Question: So I'm creating a 2d grid with drawings of rectangles and circles inside of a
flowLayoutPanel. The problem I'm getting however is that they are not being drawn completely.
This is the code of the event when a button is pushed.
'''
private void DrawIt()
{
System.Drawing.Graphics graphics = flowLayoutPanel1.CreateGraphics();
graphics.Clear(Form1.ActiveForm.BackColor);
int row = Convert.ToInt32(textBox1.Text);
int column = Convert.ToInt32(textBox2.Text);
flowLayoutPanel1.Width = (row * 50) + 30;
flowLayoutPanel1.Height = (column * 50) + 1;
for (int j = 0; j < column; j++)
{
for (int i = 0; i < row; i++)
{
System.Drawing.Rectangle rectangle = new System.Drawing.Rectangle(50 * i, 50*j, 50, 50);
graphics.DrawEllipse(System.Drawing.Pens.Black, rectangle);
graphics.DrawRectangle(System.Drawing.Pens.Red, rectangle);
}
}
}
'''
I make each rectangle the size of 50 px so I know how big to calculate the width and height. I even added some extra in case I messed up. But in the end I get the following:

Any ideas on what could be the problem?
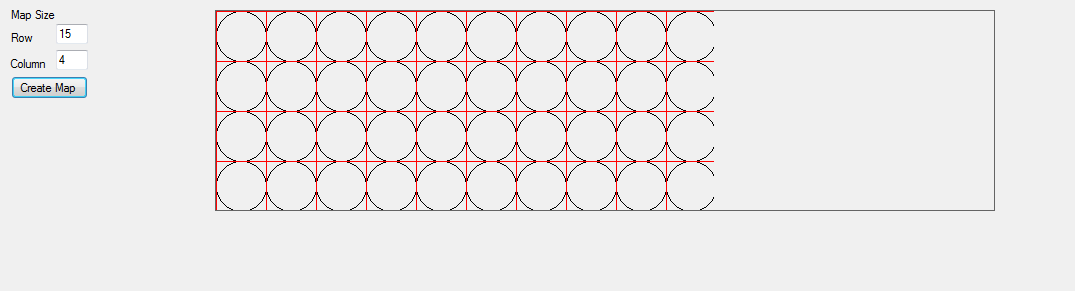
Answer: You create the graphics from the panel and then change its size. The graphics object therefore clips to the previous size.
Change the size before you create the graphics object:
'''
int row = Convert.ToInt32(textBox1.Text);
int column = Convert.ToInt32(textBox2.Text);
flowLayoutPanel1.Width = (row * 50) + 30;
flowLayoutPanel1.Height = (column * 50) + 1;
System.Drawing.Graphics graphics = flowLayoutPanel1.CreateGraphics();
graphics.Clear(Form1.ActiveForm.BackColor);
for (int j = 0; j < column; j++)
{
for (int i = 0; i < row; i++)
{
System.Drawing.Rectangle rectangle = new System.Drawing.Rectangle(50 * i, 50 * j, 50, 50);
graphics.DrawEllipse(System.Drawing.Pens.Black, rectangle);
graphics.DrawRectangle(System.Drawing.Pens.Red, rectangle);
}
}
'''